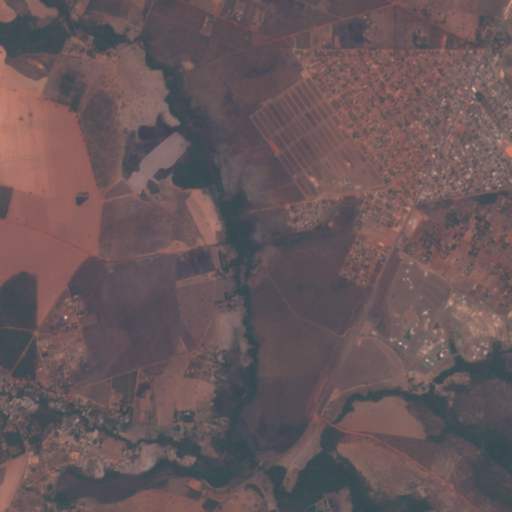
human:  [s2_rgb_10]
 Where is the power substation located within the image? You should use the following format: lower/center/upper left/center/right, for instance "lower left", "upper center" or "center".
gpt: The power substation is located in the lower center of the image.
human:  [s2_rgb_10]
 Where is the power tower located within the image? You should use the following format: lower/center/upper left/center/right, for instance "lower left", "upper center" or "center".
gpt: The power tower is located in the upper right of the image.
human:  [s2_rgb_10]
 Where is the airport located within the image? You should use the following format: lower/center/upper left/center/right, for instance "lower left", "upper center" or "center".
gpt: There is no airport in the image.